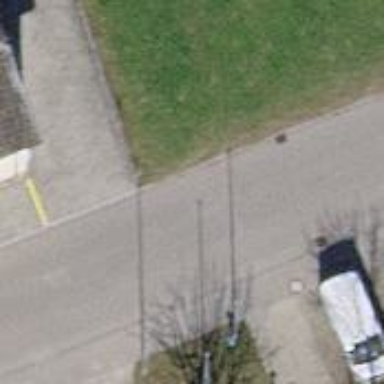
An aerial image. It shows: Residential road with asphalt surface. The sidewalk on the right also has asphalt surface.